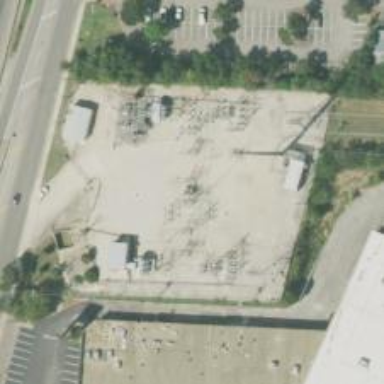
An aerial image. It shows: Switch used for power control.